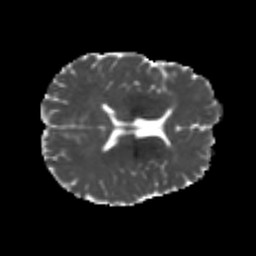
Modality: MD
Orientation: axial
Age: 20
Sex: male
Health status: healthy
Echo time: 0.074 s